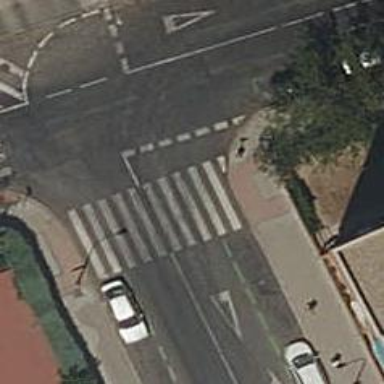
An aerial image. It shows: Uncontrolled road crossing.